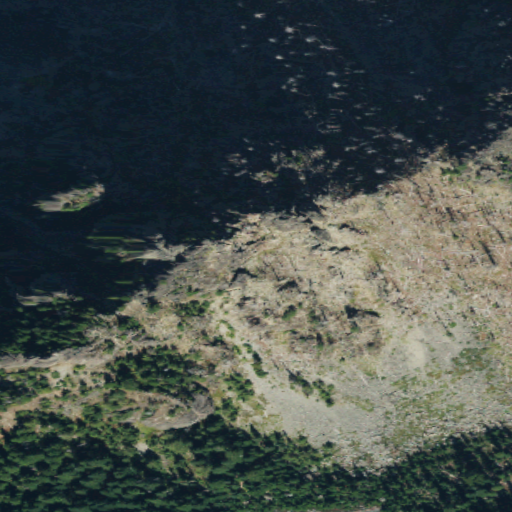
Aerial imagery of mountain in Washington named Redstone Peak containing evergreen forest, grassland, and shrub